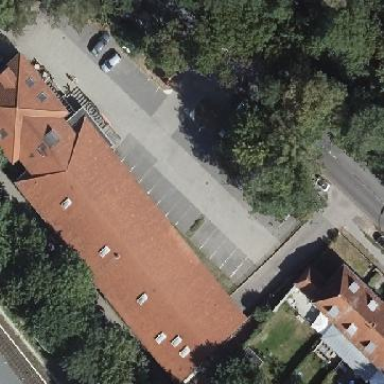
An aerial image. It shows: Gabled roof on retail building.